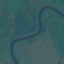
Land use / land cover: River